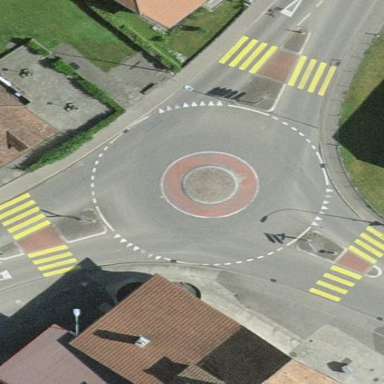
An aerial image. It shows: Primary highway with asphalt surface leading to roundabout.